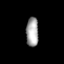
Tissue: prostate
Cell type: Endothelial cells
Senescence score: 0.7291
Nuclear area (px): 355
Mean DAPI intensity: 164.113